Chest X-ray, AP view. Patient: 21 years old, sex F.
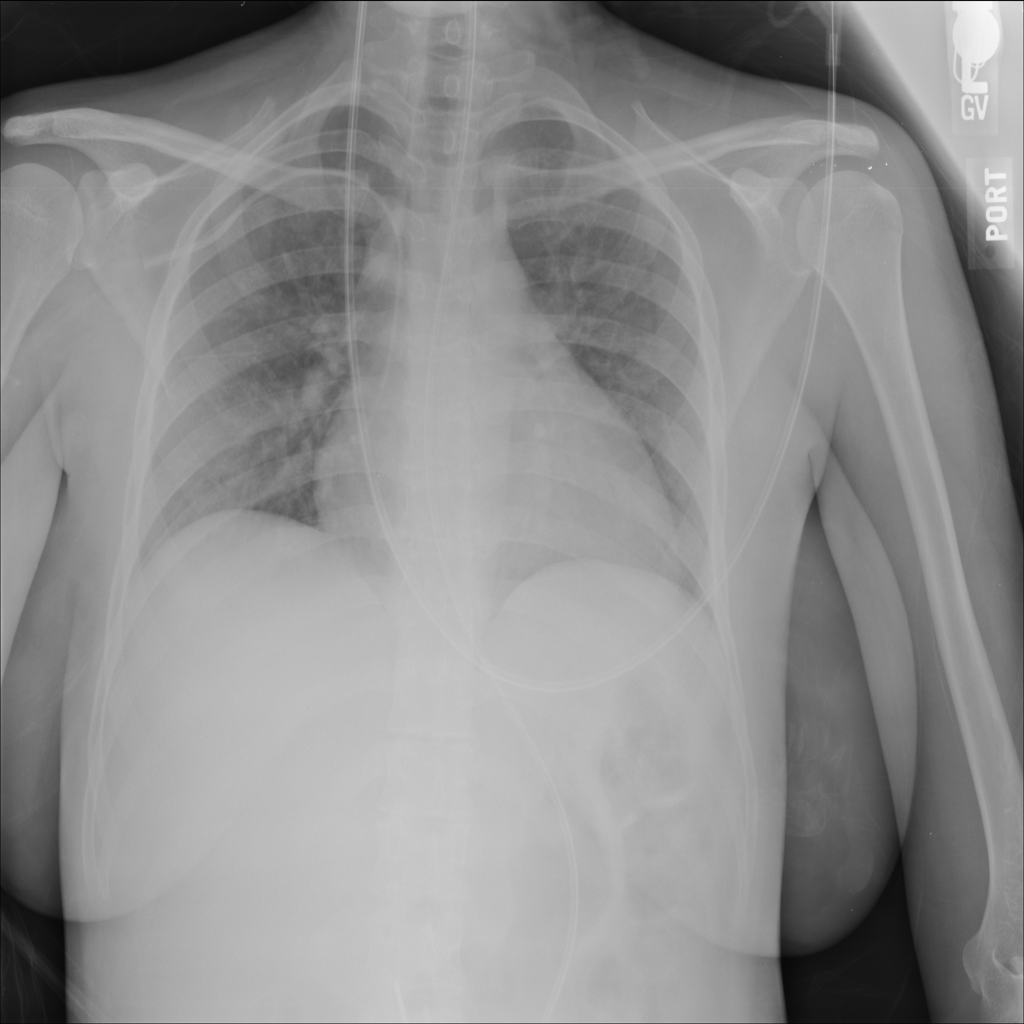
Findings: No Finding